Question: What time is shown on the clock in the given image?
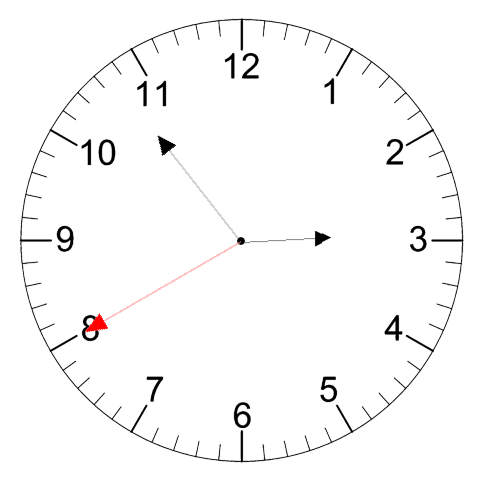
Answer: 02:53:40